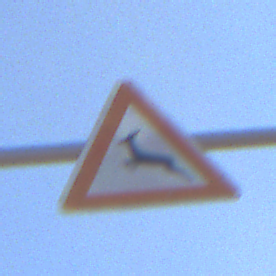
Verkehrszeichen: WildwechselRechts
Umgebung: Outdoor, Suburban
Tageszeit: MorningAfternoon
Wetter: PartlyCloudy
Licht: Natural
Jahreszeit: NotSpecified
Kontrast: HighContrast